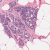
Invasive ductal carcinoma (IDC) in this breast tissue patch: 0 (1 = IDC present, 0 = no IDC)